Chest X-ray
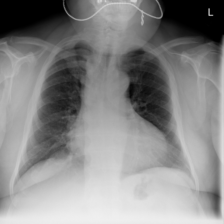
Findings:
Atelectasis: negative
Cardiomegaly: positive
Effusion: negative
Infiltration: negative
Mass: negative
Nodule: negative
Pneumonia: negative
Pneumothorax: negative
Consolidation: negative
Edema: negative
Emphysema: negative
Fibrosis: negative
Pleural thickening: negative
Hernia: negative